Question: I want to anti-alias like on this screenshot:

I've tried all the TextRenderingHints, but it still looks bad. , but you can still see that the second text isn't as good as the first.
Here's my code:
'''
private void Form1_Paint(object sender, PaintEventArgs e) {
try {
SolidBrush solidBrush = new SolidBrush(Color.Black);
PrivateFontCollection fonts;
FontFamily family = LoadFontFamily(Properties.Resources.SegoeWP_Light, out fonts);
Font font = new Font(family, 18);
e.Graphics.SmoothingMode = SmoothingMode.HighQuality;
e.Graphics.TextRenderingHint = TextRenderingHint.SystemDefault;
e.Graphics.DrawString("Downloads", font, solidBrush, new PointF(135, 80));
} catch (Exception ex) {
MessageBox.Show(ex.ToString());
}
}
'''
Is there a different way to smooth fonts on WinForms (.NET 2.0) ?
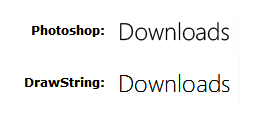
Answer: I believe Photoshop does oversampling. You might not be able to get results quite as good as Photoshop -- it's got better algorithms for pixel snapping, and it probably does things like grow the outlines slightly to get a darker result -- but if 'SmoothingMode.AntiAlias' (as George suggested) isn't enough, you can try these steps to see if they get the results you want.
1. Create a new Font with a size twice as big as what you want to end up with.
2. Measure the text using the larger font, and create a Bitmap of that size. Make sure to create it using a format that supports alpha transparency.
3. Draw the text to your Bitmap (at (0, 0)). (You probably want to use SmoothingMode.AntiAlias here.)
4. Draw the Bitmap to your final target, resizing it down by 50%. Make sure to use a high-quality resizing mode.
This will give more of the "smooth" effect from your sample image, because you're basically drawing to a sub-pixel grid. Your results may vary, though -- you might need to draw at (0, 1) instead of (0, 0) to get it to look sharp enough, and you may need to tweak the font size. You could even try drawing at 3x instead of 2x, but you won't get much benefit from going farther than that.
The big concern would be that your text might not come out dark enough -- if lines draw at 1 pixel wide in the 2x size, then they'll only be 50% black in the final result. The best way to deal with this is to pick a font with thicker lines. You could also try overdrawing the text in your 'Bitmap' -- draw it once at (0, 0), then again at (0, 1) or (1,0) -- to see if that thickens the lines enough to look good once you size it back down. You'll have to experiment.
I wouldn't recommend this for general-purpose text drawing (where the user selects the layout and the font size), but if you can be in full control of the font size, you can probably tweak this to get pretty good results.